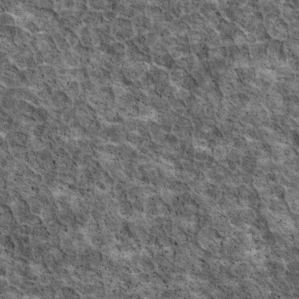
Label: non_frost